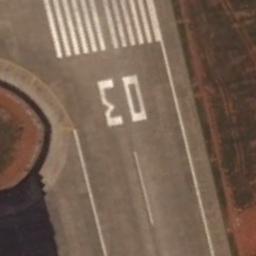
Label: runway